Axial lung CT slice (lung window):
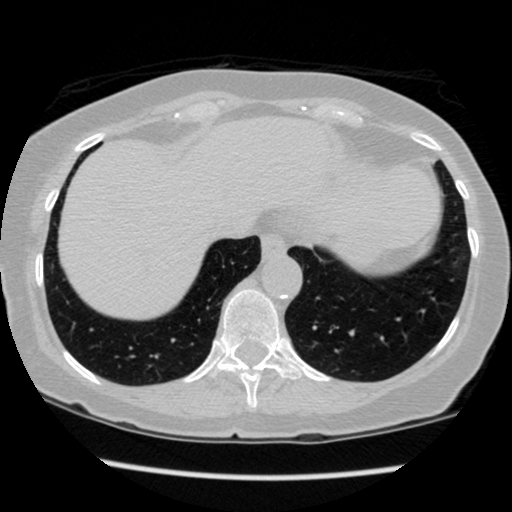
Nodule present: no